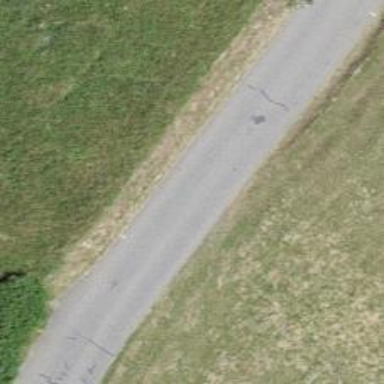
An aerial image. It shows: Unclassified road.